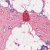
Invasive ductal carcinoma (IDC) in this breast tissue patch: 1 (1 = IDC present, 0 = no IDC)